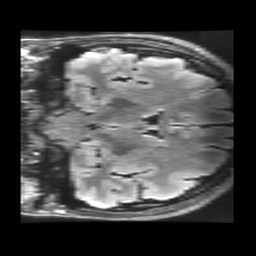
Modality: FLAIR
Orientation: coronal
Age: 23
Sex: female
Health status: healthy
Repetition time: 12 s
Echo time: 0.09782 s